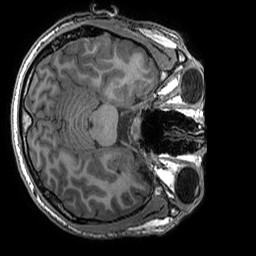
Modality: T1w
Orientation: axial
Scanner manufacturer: ge
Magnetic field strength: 3 T
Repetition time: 0.008156 s
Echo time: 0.00318 s